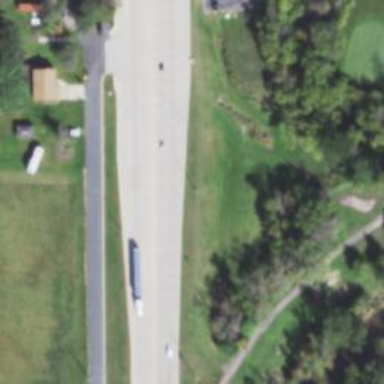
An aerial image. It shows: Trunk highway.